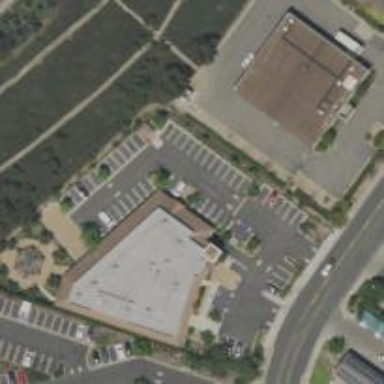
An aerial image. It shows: Commercial building.